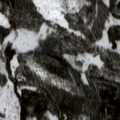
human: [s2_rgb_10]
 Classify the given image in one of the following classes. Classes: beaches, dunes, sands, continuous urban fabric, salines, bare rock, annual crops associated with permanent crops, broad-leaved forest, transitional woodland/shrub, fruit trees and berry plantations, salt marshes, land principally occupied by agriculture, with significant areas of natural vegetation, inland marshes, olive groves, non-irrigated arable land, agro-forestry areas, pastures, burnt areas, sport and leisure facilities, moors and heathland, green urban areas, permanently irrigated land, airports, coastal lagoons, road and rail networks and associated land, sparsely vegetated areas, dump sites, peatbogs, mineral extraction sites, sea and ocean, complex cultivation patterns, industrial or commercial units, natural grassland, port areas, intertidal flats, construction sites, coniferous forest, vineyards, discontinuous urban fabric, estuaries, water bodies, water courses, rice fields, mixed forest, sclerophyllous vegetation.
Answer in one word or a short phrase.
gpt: coniferous forest, mixed forest, transitional woodland/shrub